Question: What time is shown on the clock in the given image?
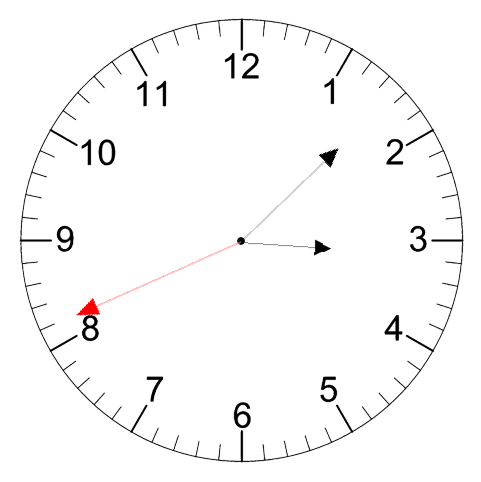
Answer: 03:07:41